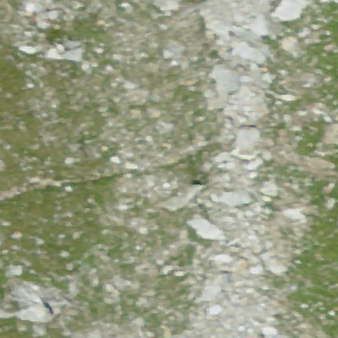
Label: other